Field crop: maize
Growth stage: 2
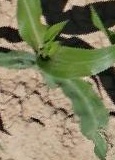
Species: maize